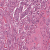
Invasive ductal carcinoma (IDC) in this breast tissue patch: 1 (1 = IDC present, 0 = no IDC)